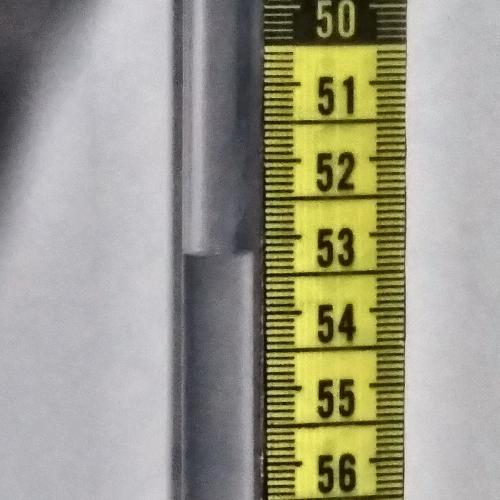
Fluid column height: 53.2 cm